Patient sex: F
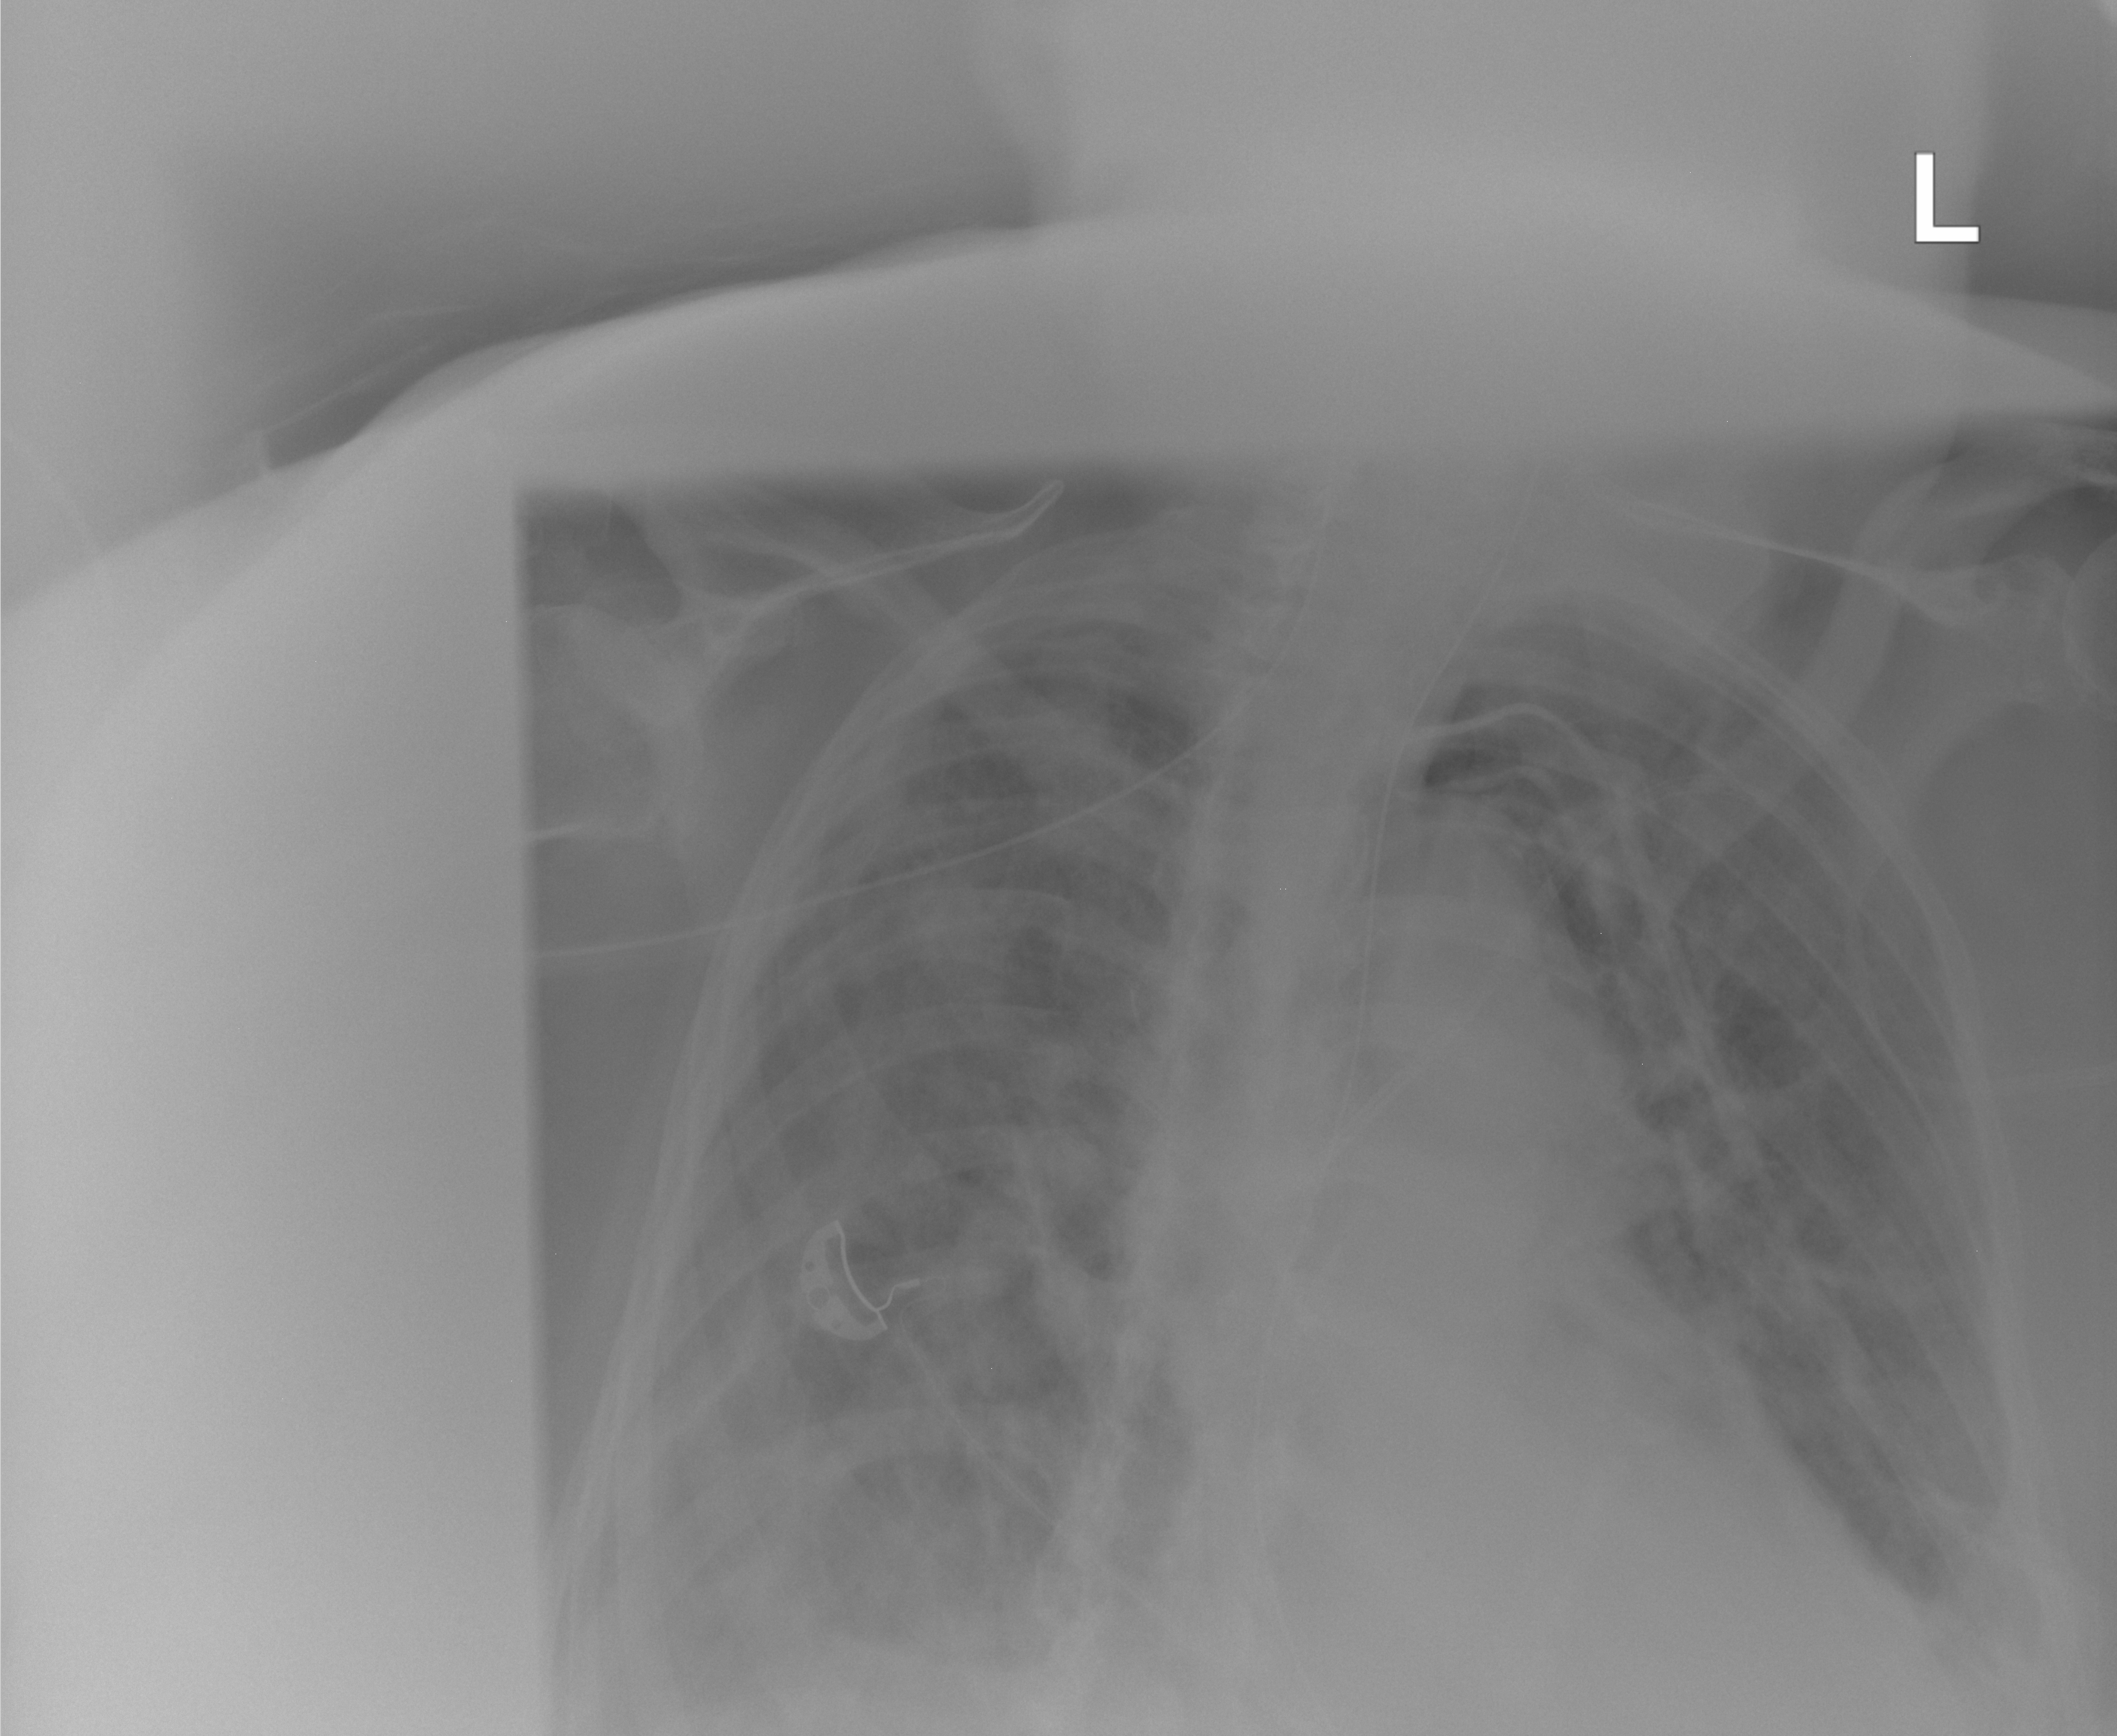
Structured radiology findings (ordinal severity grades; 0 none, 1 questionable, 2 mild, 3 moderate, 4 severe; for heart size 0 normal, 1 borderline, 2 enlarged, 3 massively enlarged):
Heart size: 2
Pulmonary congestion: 2
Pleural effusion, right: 2
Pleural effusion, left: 1
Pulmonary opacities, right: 3
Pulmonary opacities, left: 2
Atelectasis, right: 2
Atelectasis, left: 2